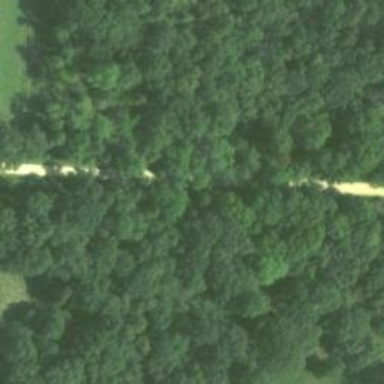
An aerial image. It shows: Unclassified road.